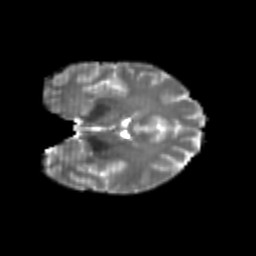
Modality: T2w
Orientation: coronal
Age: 23
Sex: female
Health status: healthy
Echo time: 0.074 s